Question: I've compiled an assembly for 'MySql.Data.dll' and would like to add it to a new Visual Studio Project. I'm lost on the correct terminology and how best to go about this, but the end goal is to distribute this dll so that it's included with the application when the application runs. This is to avoid having to GAC the dll on the end user's machine.
I've tried simply copying the assembly into the project folder:

However, I can't figure out how to add a reference to that dll in the current project. Nor have I figured out how to ensure that this dll will "stay with" the application once it is compiled. How might this be accomplished and what other things might I consider?
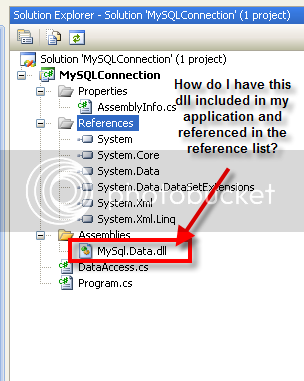
Answer: Try the following
- - - -
Once it's added, click on the reference under the References folder and hit F4. This will bring up the properties tool window. Make sure it is set to "Copy Local" = True. This will ensure it gets deployed with your application by the standard installers (MSI and ClickOnce)